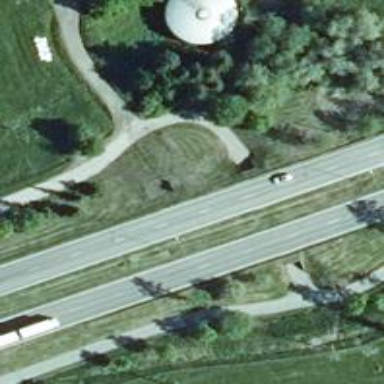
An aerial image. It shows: Asphalt road classified as trunk highway.